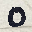
Label: 0